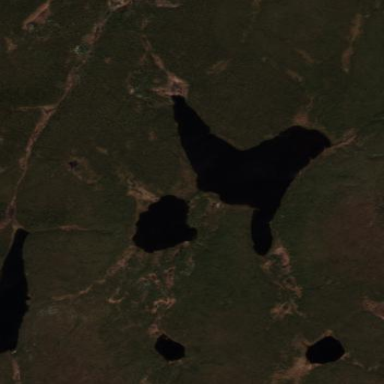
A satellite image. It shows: Lake with natural water.